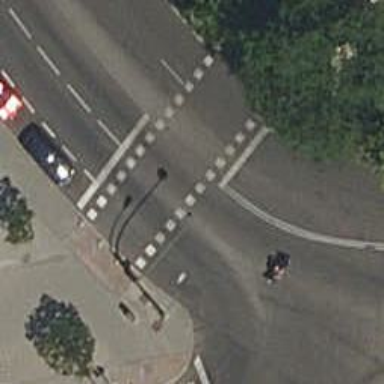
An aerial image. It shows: Crossing with traffic signals.